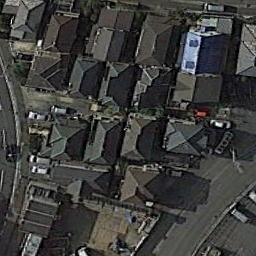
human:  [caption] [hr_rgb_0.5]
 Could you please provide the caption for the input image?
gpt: There is a straight road in the middle of the house .

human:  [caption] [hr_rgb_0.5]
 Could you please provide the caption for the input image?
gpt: There are many roads and neatly arranged houses and many vehicles in densely populated areas .

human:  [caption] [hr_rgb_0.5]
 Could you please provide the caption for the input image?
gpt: A dense residential area with lots of houses next to each other is surrounded by some roads .

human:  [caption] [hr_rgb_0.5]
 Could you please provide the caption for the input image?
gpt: The dense residential is next to the road .

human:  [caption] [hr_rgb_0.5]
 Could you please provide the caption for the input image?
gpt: There are many black buildings on a dense residential area .